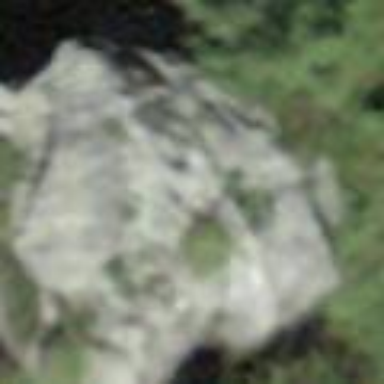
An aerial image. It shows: View of natural rock.